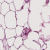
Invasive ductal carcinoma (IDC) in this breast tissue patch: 0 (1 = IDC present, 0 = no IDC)